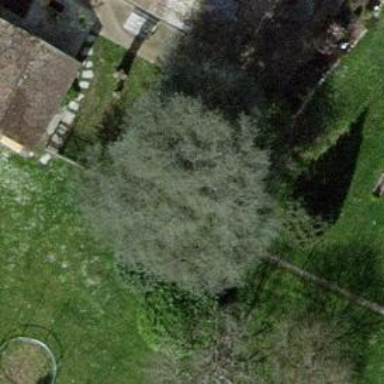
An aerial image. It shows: Evergreen tree with needle-leaved leaves.